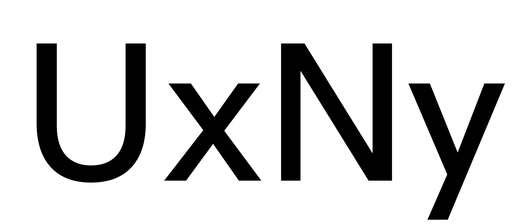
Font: InstrumentSans_Medium